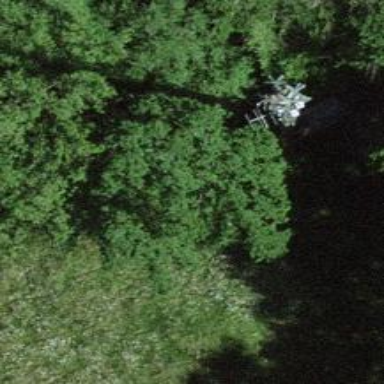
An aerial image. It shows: Mast structure.